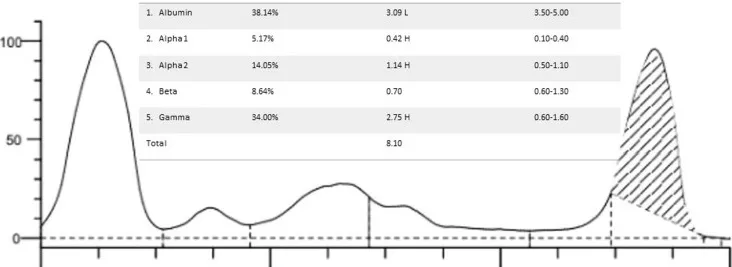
SPEP showed the following findings. . SPEP: serum protein electrophoresis.
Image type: chart (chart)